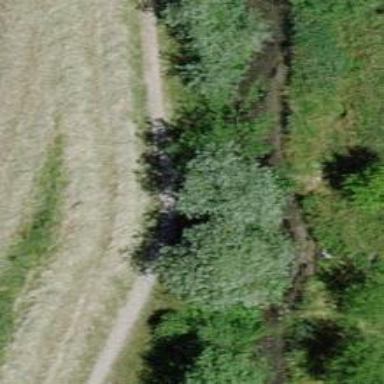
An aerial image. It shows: Path.